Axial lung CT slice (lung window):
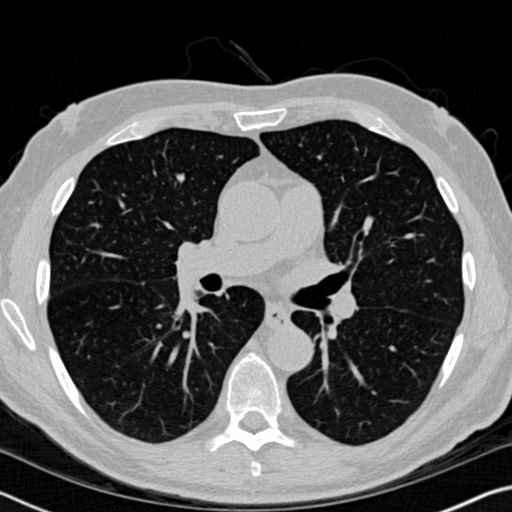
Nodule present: no